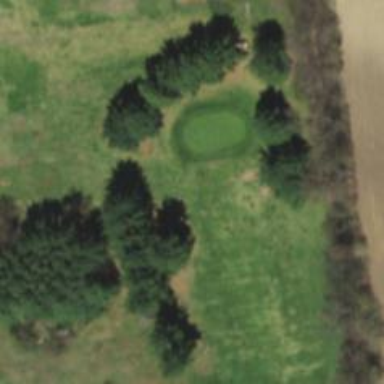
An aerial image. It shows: Golf hole.